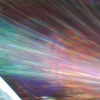
Label: sunburn